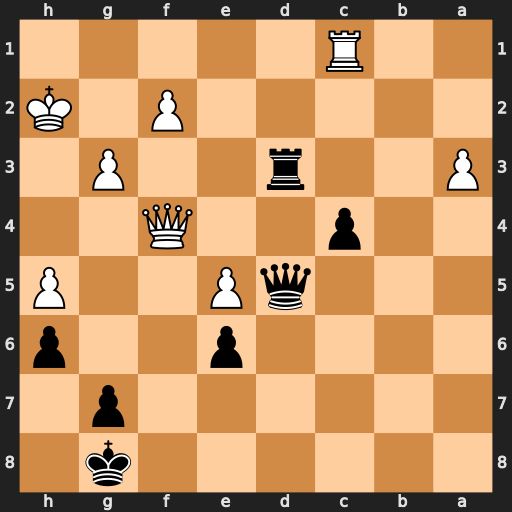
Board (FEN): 6k1/6p1/4p2p/3qP2P/2p2Q2/P2r2P1/5P1K/2R5
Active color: b
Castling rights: -
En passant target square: -
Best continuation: Rf3 Rxc4 Rxf4